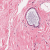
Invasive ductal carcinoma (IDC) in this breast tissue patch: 0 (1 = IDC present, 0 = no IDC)